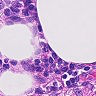
Metastatic tissue present: no